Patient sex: M
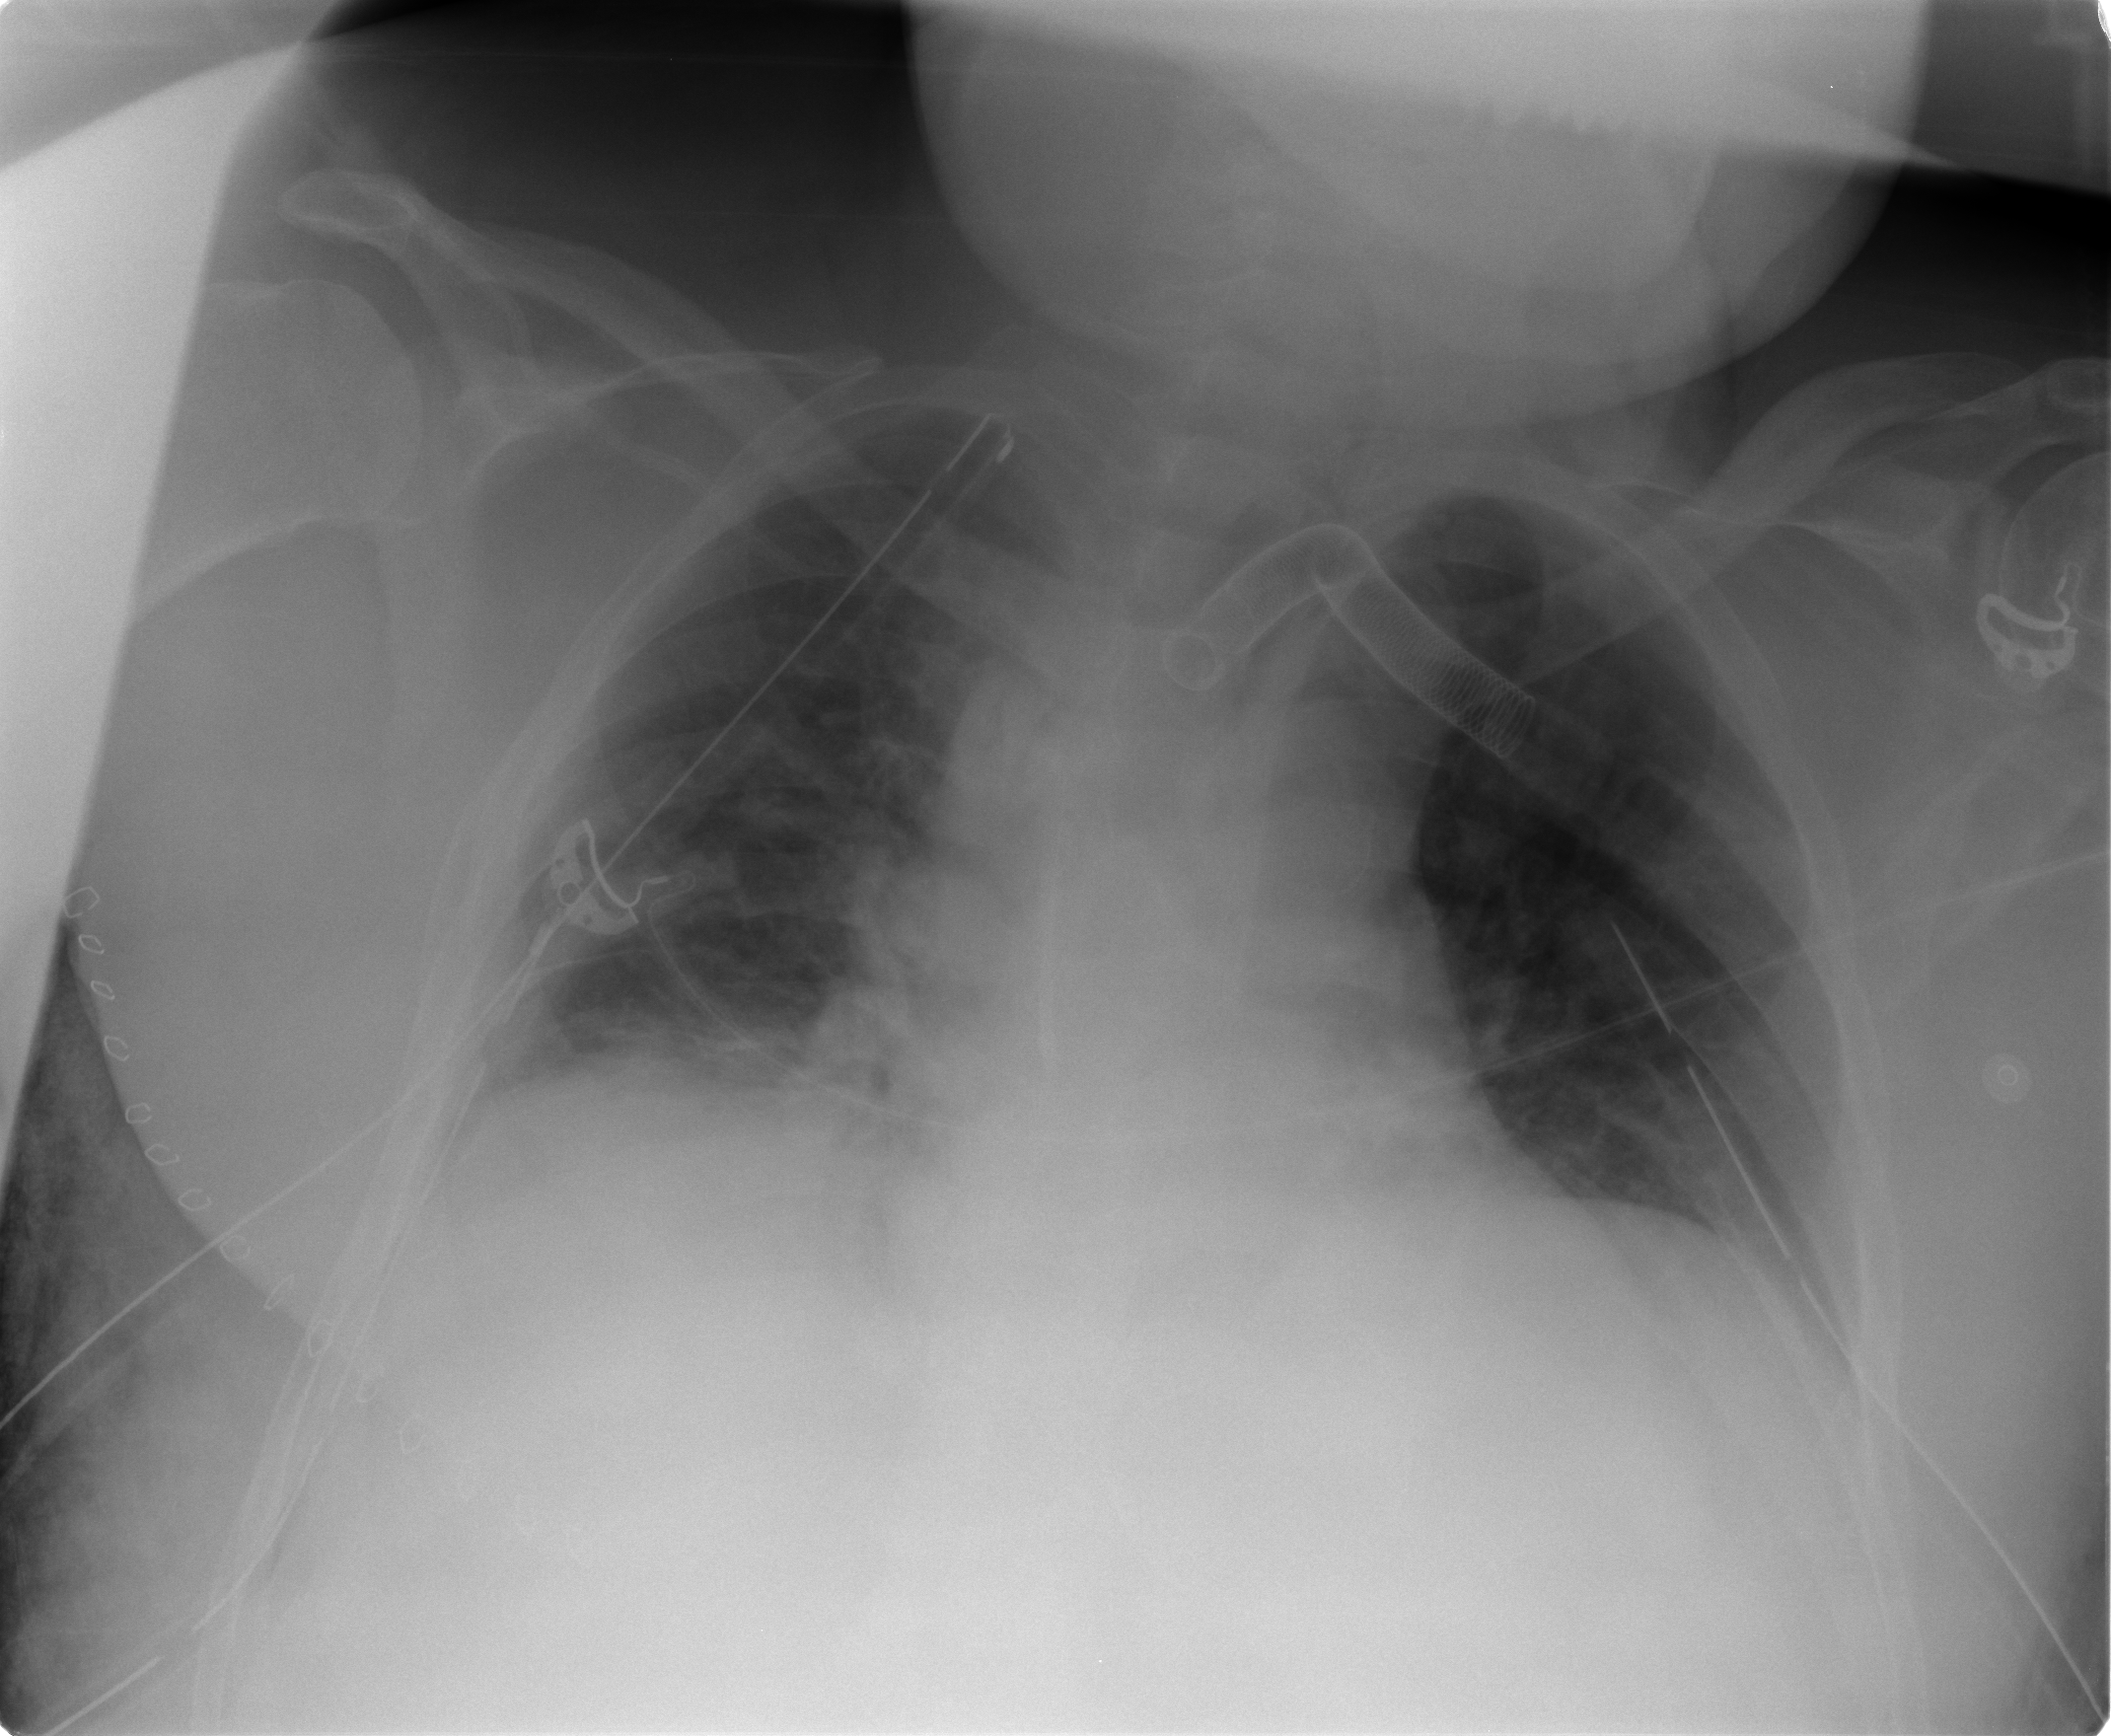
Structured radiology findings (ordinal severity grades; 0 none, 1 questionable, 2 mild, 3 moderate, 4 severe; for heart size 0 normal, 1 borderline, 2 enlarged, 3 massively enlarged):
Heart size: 0
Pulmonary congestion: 0
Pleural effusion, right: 1
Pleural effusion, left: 0
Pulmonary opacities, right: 0
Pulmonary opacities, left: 0
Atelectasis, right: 2
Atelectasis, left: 2